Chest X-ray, PA view. Patient: 23 years old, sex M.
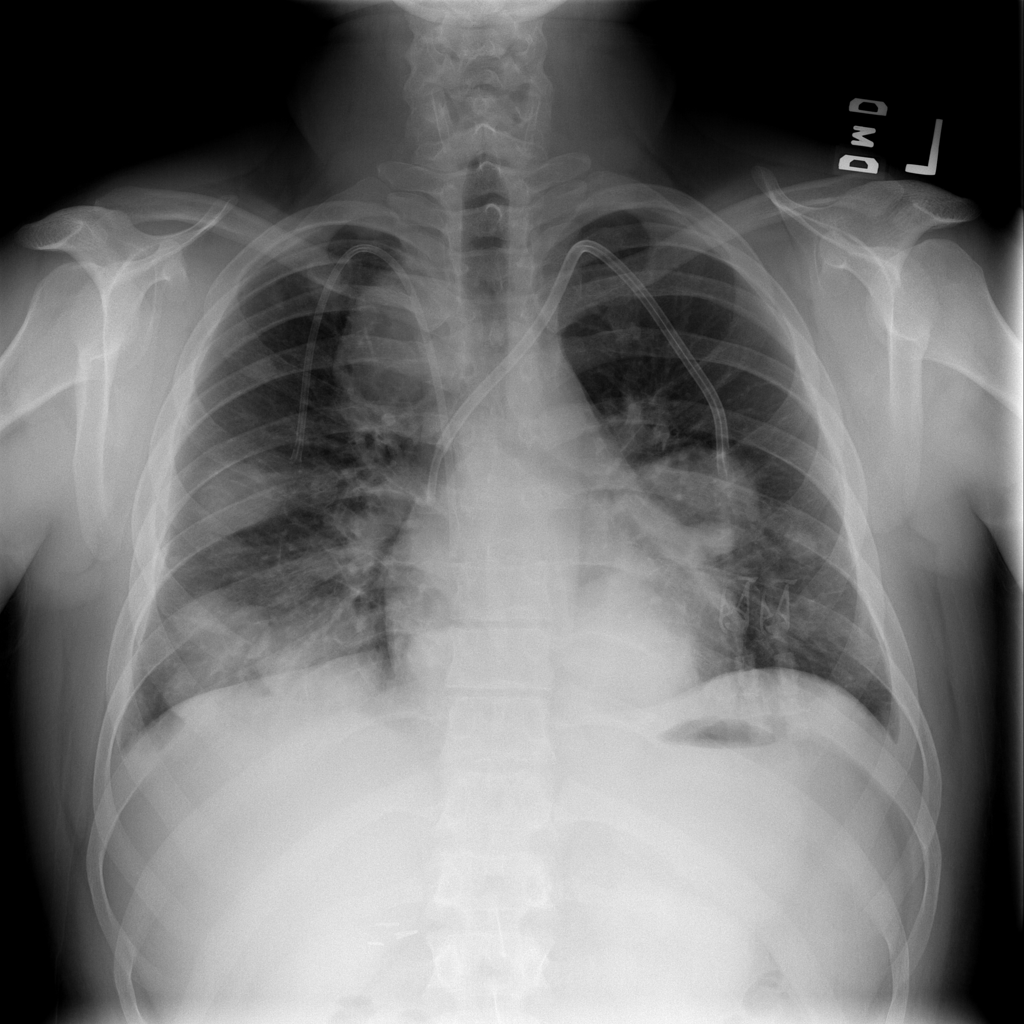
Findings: Mass